Current action and preconditions to check: trajectory_clear

Your task: For each precondition in the list above, predict whether it will hold at this action.

Consider the current scene as observed from the mobile robot's camera, and analyze the predicted future states of all dynamic agents (e.g., people, animals, vehicles, or any moving entities) within the NEXT SECOND.

IMPORTANT: Only answer "very likely" if you are absolutely certain—based on strong, clear evidence—that a dynamic agent will violate the precondition in the predicted future state. Do NOT answer "very likely" for unlikely, ambiguous, or low-probability risks.

Ask yourself for each precondition: Is there a high probability, with clear and convincing evidence, that the predicted future states of any dynamic agent will interfere with the predicted future state of the currently executing action within the NEXT SECOND, causing that precondition to fail?

Assess the risk level based on these predictions. Use "likely" or "very likely" if motions create a clear risk of interference.

Use "neutral" or "improbable" if agents are nearby but their predicted paths are clearly diverging or non-conflicting.

Failure Risk Categories: "very improbable", "improbable", "neutral", "likely", "very likely"

Answer Format: Output ONLY the probability_of_failure value from these categories: "very improbable", "improbable", "neutral", "likely", "very likely"

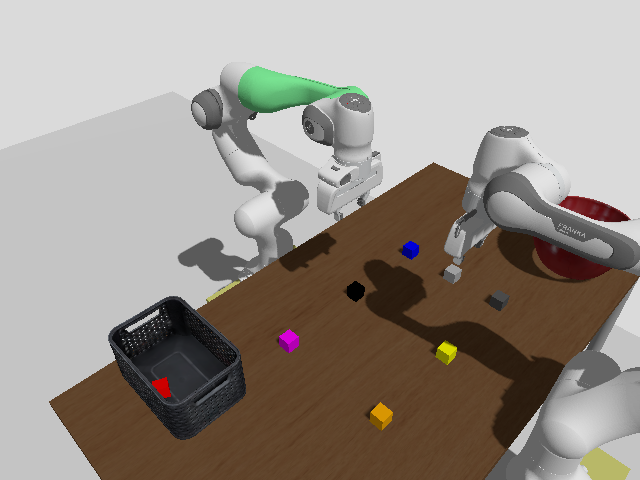

Answer: very improbable